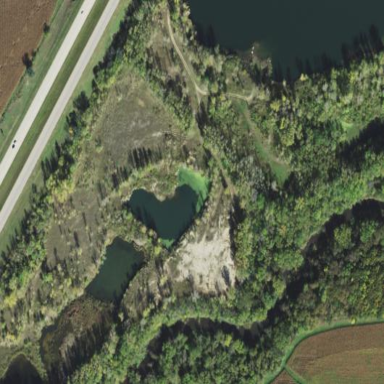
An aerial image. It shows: Quarry area.